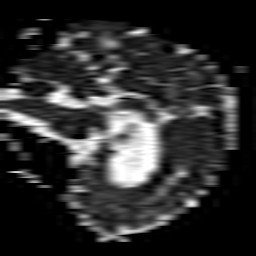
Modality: ADC
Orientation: sagittal
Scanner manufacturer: philips
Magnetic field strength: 1.5 T
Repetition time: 3.481 s
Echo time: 0.07039 s